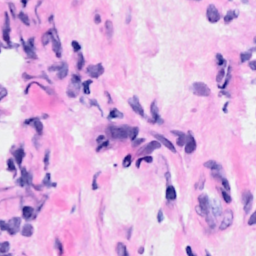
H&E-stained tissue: Breast